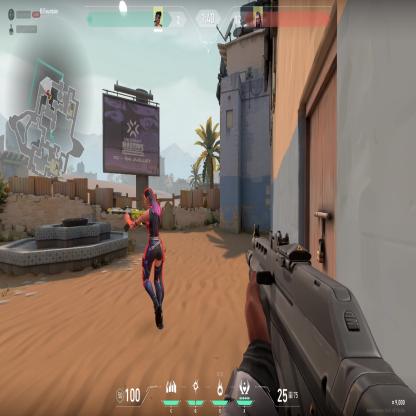
Label: enemy